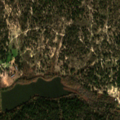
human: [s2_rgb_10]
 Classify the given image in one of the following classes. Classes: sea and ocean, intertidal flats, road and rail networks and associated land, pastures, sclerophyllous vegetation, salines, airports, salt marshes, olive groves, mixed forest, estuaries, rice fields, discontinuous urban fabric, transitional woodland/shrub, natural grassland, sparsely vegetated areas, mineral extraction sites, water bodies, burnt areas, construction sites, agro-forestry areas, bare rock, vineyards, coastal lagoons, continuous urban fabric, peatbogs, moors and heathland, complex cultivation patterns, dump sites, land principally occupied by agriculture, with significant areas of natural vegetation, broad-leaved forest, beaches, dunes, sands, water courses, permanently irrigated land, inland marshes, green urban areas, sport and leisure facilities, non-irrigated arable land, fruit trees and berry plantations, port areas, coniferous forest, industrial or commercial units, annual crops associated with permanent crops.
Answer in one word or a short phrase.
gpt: permanently irrigated land, agro-forestry areas, broad-leaved forest, mixed forest